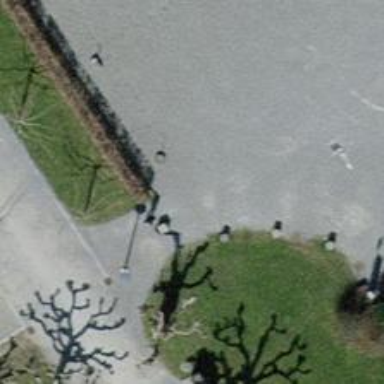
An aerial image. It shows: Footway with surface of fine gravel.